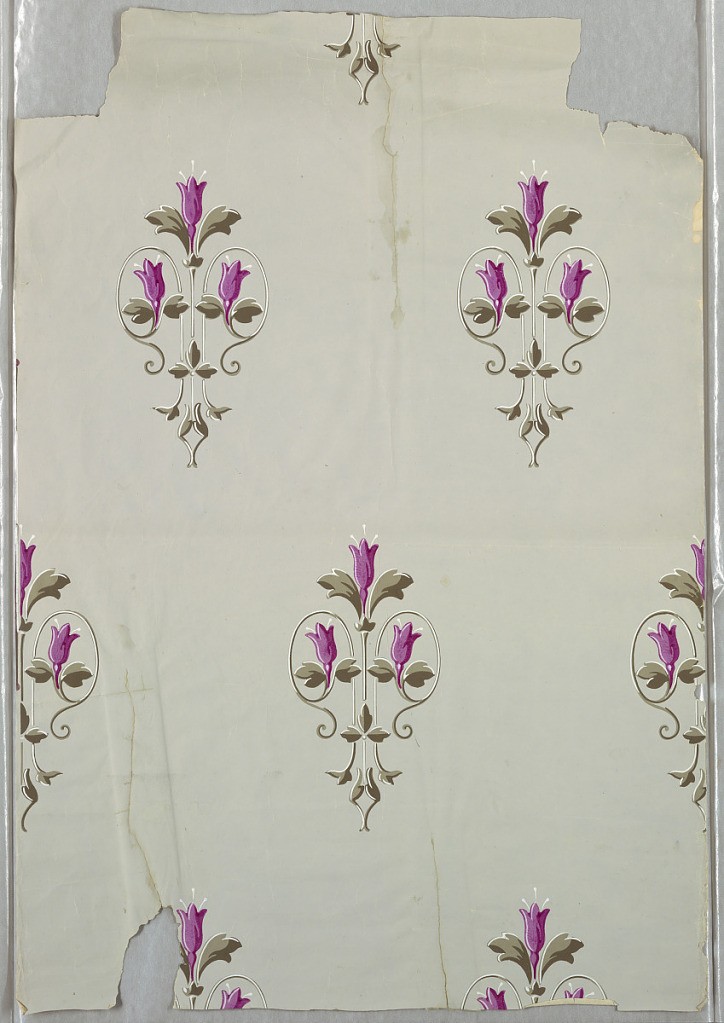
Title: Sidewall
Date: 1860–1900
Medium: Machine-printed
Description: On off-white ground, alternating floral motif with pink bellflowers and green and white leaves on scrolling stems.